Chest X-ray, AP view. Patient: 61 years old, sex M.
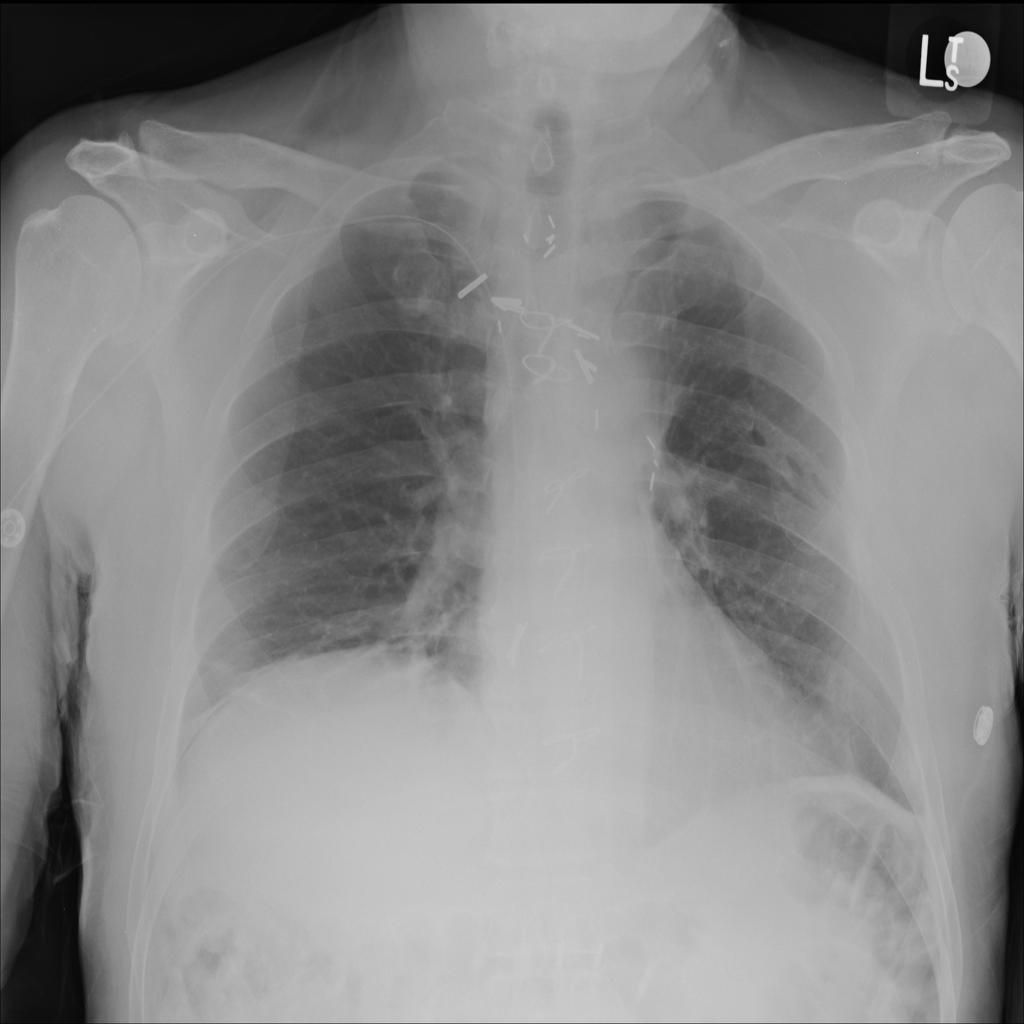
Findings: No Finding